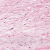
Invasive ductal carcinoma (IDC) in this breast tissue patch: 0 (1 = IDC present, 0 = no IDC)